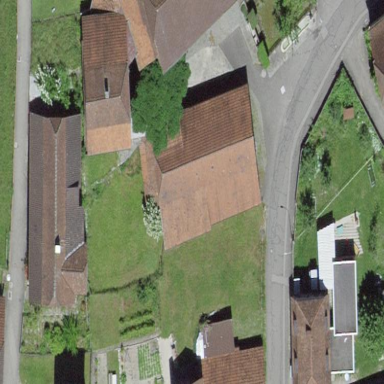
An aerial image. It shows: Barn.